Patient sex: M
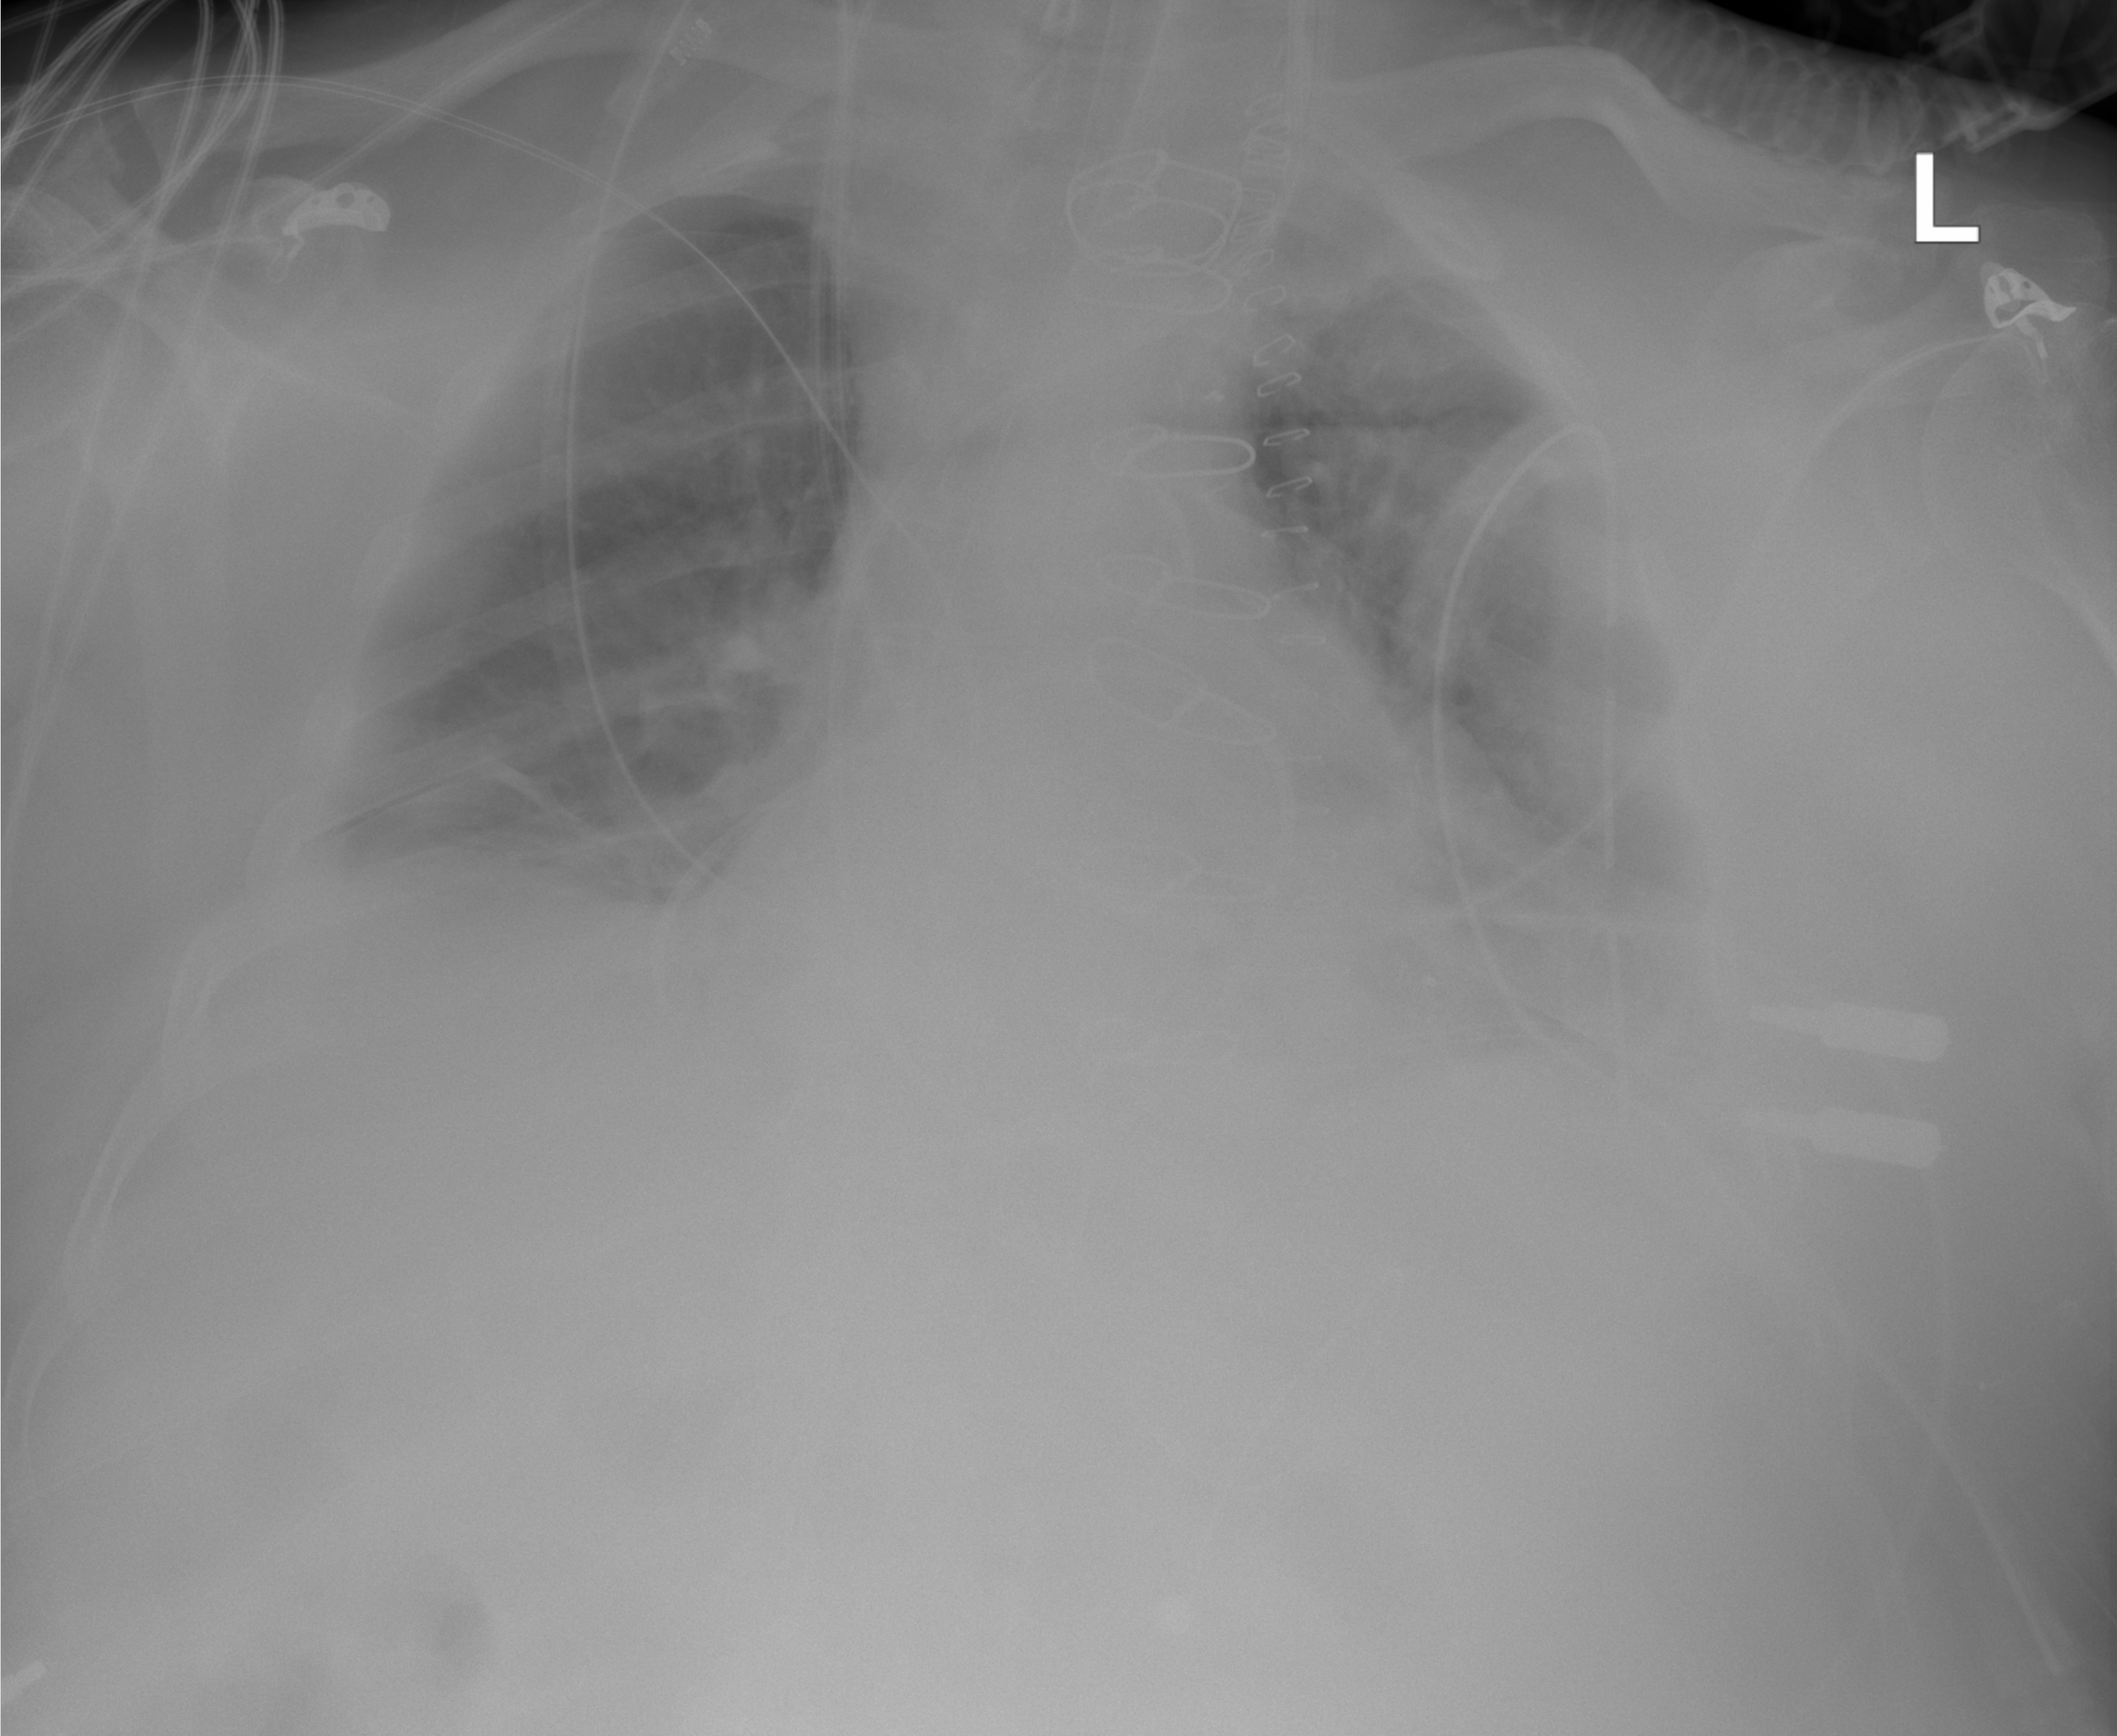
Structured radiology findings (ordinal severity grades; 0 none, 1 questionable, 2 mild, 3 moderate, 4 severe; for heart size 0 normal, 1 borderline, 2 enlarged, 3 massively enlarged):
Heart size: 0
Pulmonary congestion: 0
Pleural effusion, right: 2
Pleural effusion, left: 2
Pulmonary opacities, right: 1
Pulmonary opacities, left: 2
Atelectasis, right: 1
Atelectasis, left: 1